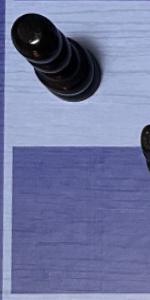
Label: Empty